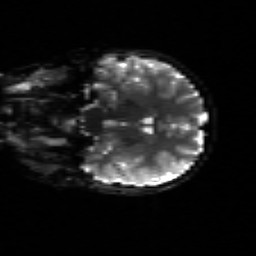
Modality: sbref
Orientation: coronal
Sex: female
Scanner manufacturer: siemens
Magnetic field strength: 3 T
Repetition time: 5 s
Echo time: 0.071 s